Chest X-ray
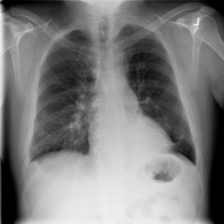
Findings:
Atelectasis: negative
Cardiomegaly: negative
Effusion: positive
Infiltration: negative
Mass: positive
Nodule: negative
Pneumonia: negative
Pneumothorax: negative
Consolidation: negative
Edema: negative
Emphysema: negative
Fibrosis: negative
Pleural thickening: negative
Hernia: negative